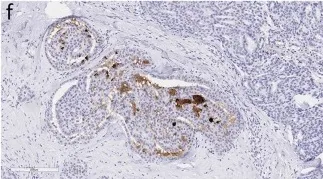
Staining for CEA with a polyclonal antiserum yields diffuse reactivity, however a monoclonal CEA antibody resulted in a completely negative stain (f).
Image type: pathology (immunostaining)